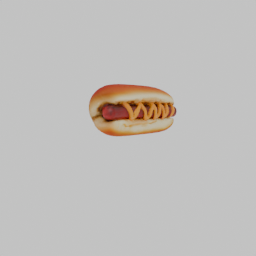
Label: nature